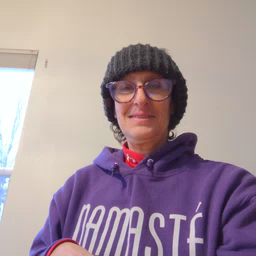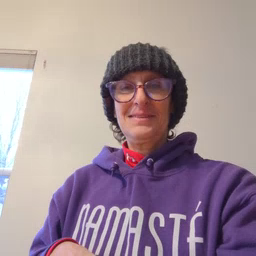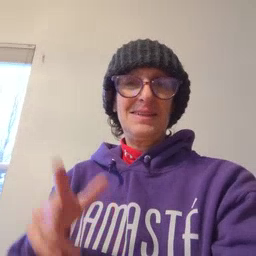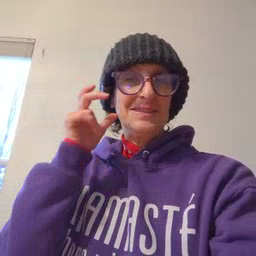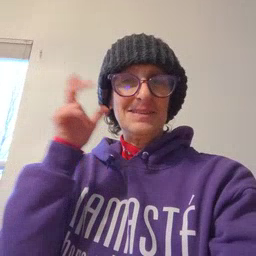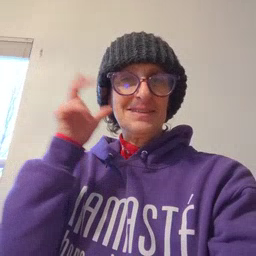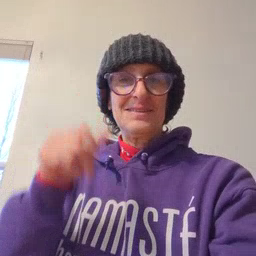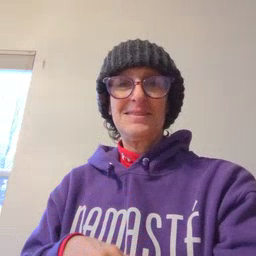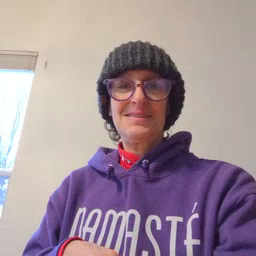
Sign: listen